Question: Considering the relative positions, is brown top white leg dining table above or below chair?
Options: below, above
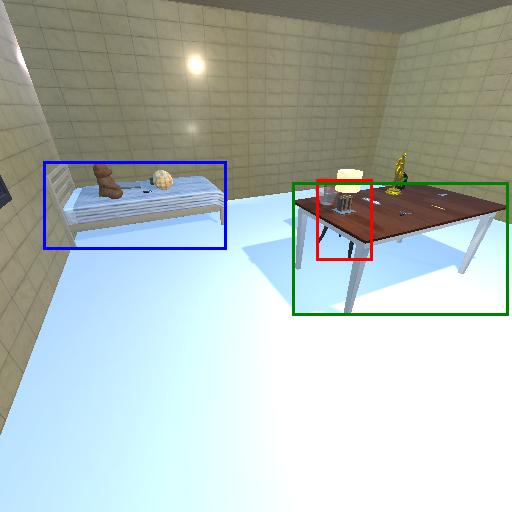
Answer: below